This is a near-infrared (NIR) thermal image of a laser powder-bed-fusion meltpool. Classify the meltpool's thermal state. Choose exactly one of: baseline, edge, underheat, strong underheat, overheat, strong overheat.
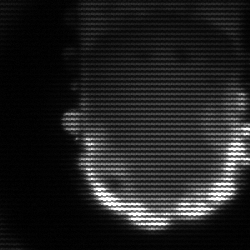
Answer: baseline